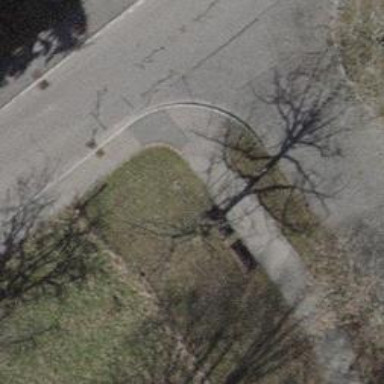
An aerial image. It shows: Bench.